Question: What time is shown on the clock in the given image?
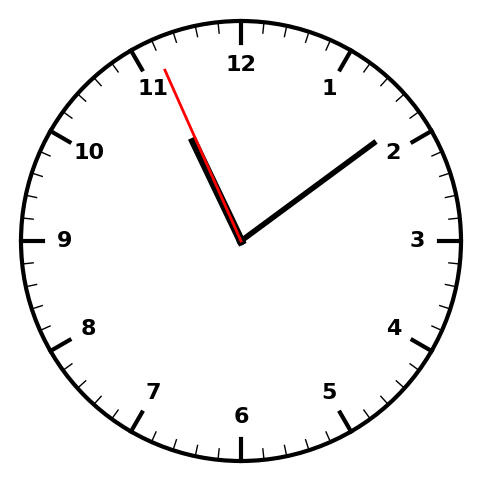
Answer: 11:08:56